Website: lowes
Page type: review-order
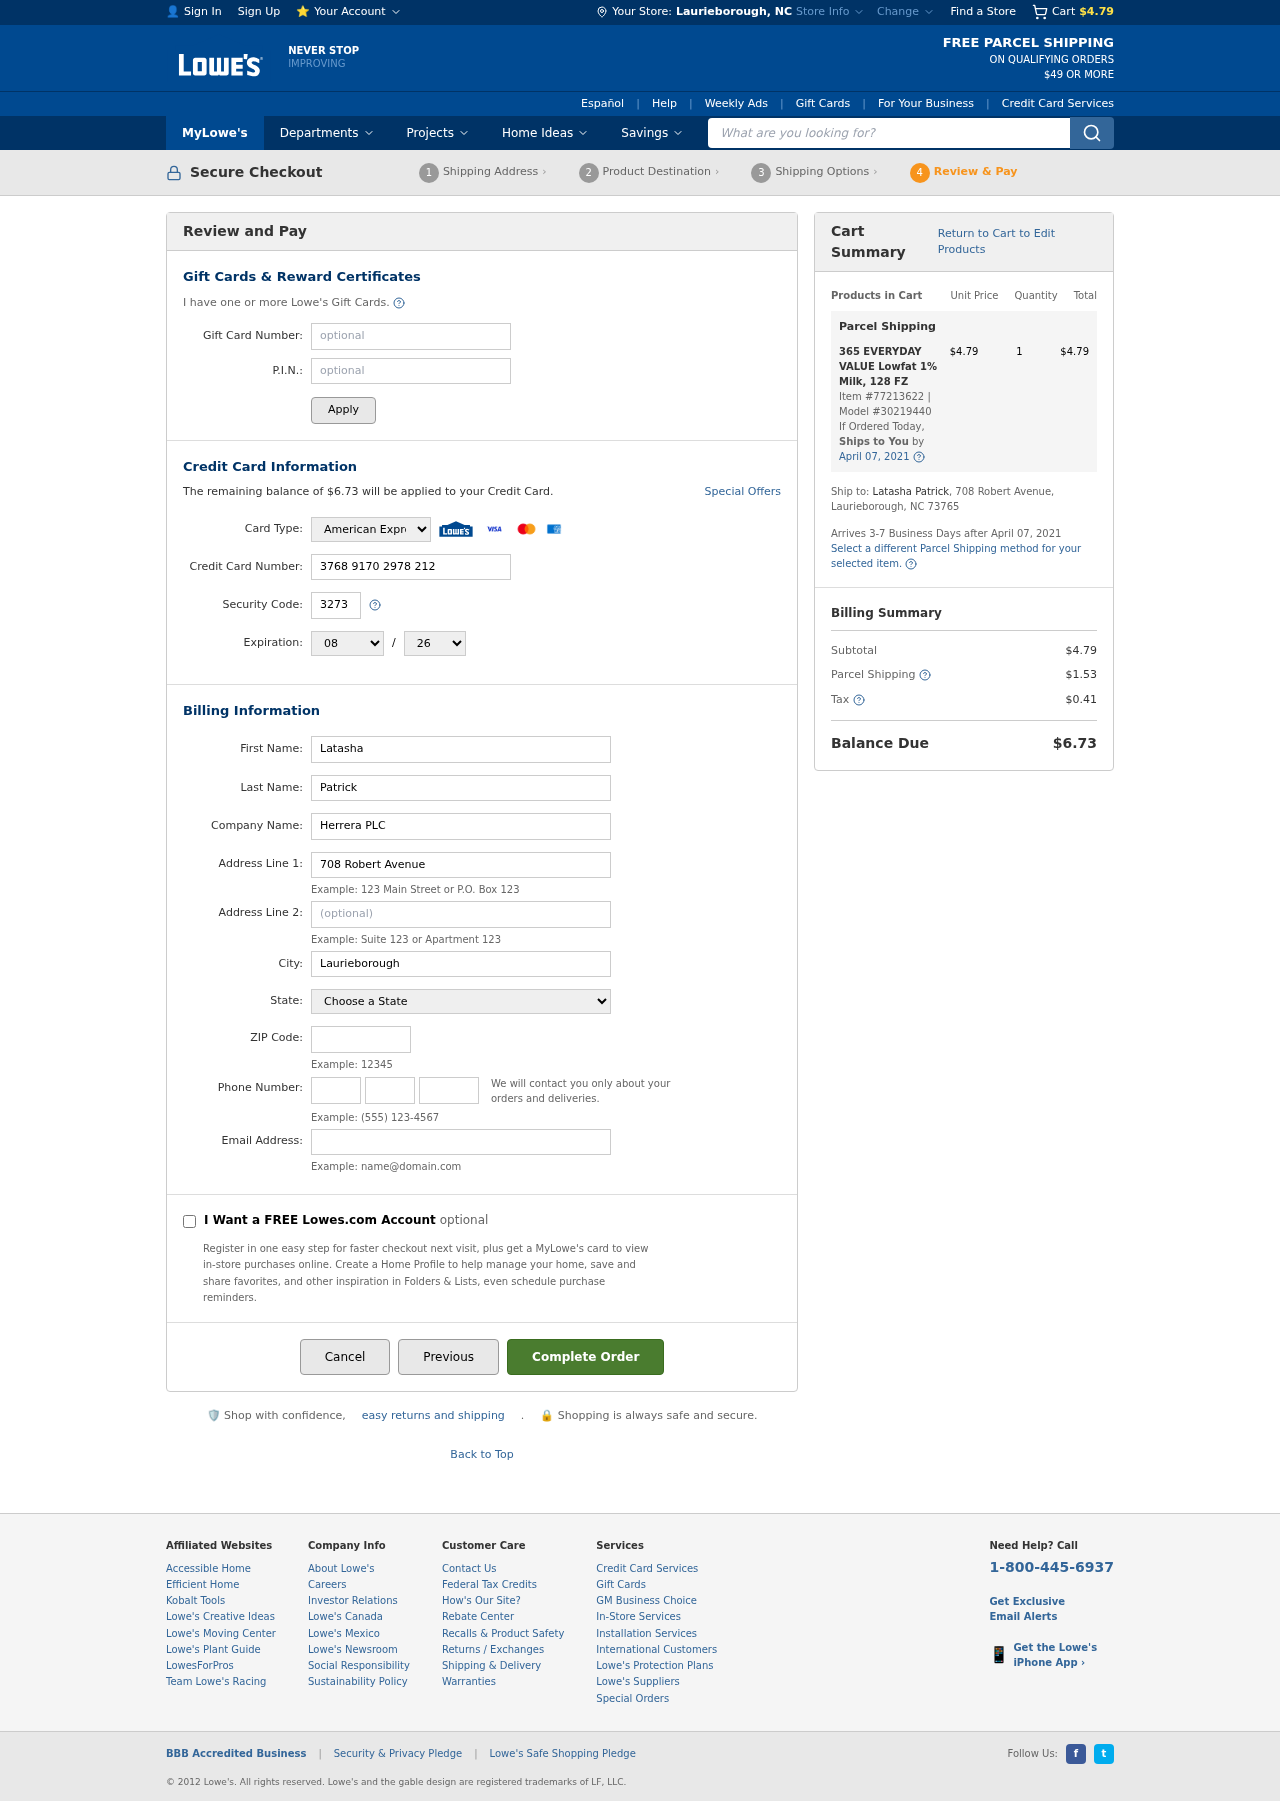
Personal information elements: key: PII_CARD_CVV
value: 3273
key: PII_CARD_EXPIRY_MONTH
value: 08
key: PII_CARD_EXPIRY_YEAR
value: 26
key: PII_CARD_NUMBER
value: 3768 9170 2978 212
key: PII_CARD_TYPE
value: American Express
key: PII_CITY
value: Laurieborough
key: PII_CITY_STATE
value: Laurieborough, NC
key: PII_COMPANY
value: Herrera PLC
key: PII_EMAIL
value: latashapatrick@hotmail.com
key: PII_FIRSTNAME
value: Latasha
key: PII_LASTNAME
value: Patrick
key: PII_PHONE_AREA
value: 315
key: PII_PHONE_PREFIX
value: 419
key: PII_PHONE_SUFFIX
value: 8588
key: PII_POSTCODE
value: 73765
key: PII_STATE
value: North Carolina
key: PII_STREET
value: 708 Robert Avenue
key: PII_STREET2
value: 708 Robert Avenue
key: PII_FULLNAME2
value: Latasha Patrick
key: PII_STATE_ABBR
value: NC
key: PII_POSTCODE_FULL
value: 73765
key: PII_CITY_STATE_ZIP
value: Laurieborough, NC 73765
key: PII_POSTCODE_NUMERIC
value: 73765
Product elements: key: PRODUCT1_NAME
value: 365 EVERYDAY VALUE Lowfat 1% Milk, 128 FZ
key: PRODUCT1_PRICE
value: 4.79
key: PRODUCT1_QUANTITY
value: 1
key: PRODUCT1_ITEM_NUMBER
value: Item #77213622
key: PRODUCT1_MODEL_NUMBER
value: Model #30219440
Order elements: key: ORDER_SUBTOTAL
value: $4.79
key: ORDER_BALANCE_DUE
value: $6.73
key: ORDER_SHIPPING_DATE
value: April 07, 2021
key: ORDER_ITEM_TOTAL
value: $4.79
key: ORDER_SHIPPING_DATE2
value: April 07, 2021
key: ORDER_SHIPPING_COST
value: $1.53
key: ORDER_TAX
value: $0.41
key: ORDER_TOTAL
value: $6.73
Search elements: key: HEADER_SEARCH
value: What are you looking for?